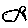
Label: fish